Brain MRI, t1w sequence, axial 2D slice.
Patient: age 30, sex F, weight 75 kg, height 1.7 m
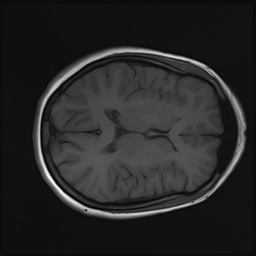